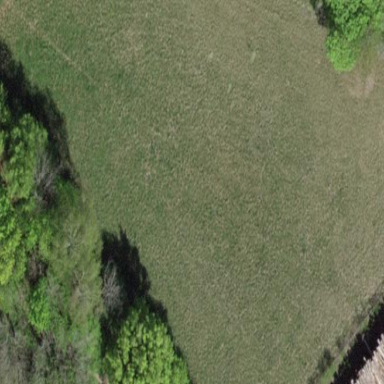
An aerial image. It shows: Area covered with grass.